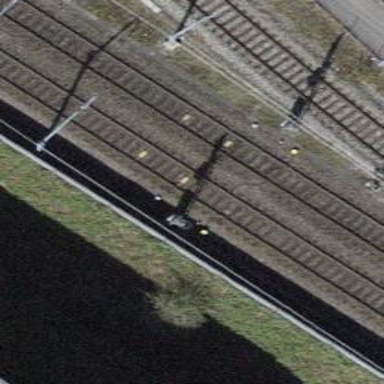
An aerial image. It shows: Railway track with contact line for electrification.